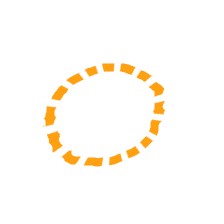
Shape: circle